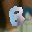
Label: 8